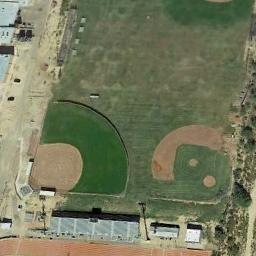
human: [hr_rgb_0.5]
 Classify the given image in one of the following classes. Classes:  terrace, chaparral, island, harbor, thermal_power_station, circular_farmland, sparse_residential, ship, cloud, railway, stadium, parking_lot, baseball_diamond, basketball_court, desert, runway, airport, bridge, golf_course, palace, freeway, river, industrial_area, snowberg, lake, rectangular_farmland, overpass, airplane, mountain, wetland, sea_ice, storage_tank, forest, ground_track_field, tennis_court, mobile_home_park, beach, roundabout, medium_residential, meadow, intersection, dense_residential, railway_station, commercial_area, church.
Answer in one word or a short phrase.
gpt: baseball_diamond